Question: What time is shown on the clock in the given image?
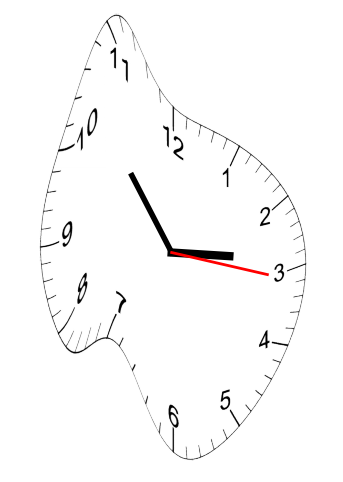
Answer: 02:53:16